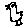
Label: bird